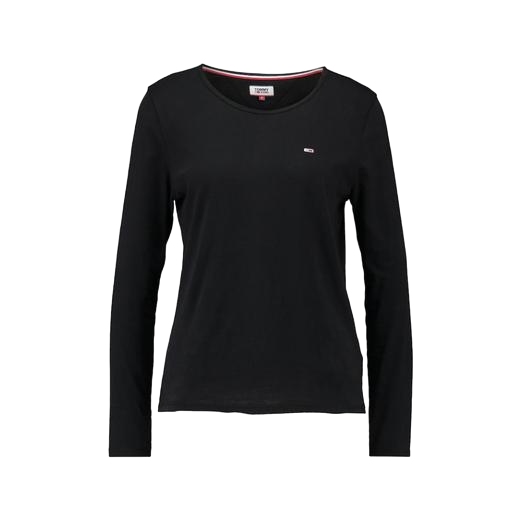
black women's long sleeve t-shirt, longsleeve t-shirt, black round neck long sleeve t-shirt, white background